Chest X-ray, PA view. Patient: 34 years old, sex M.
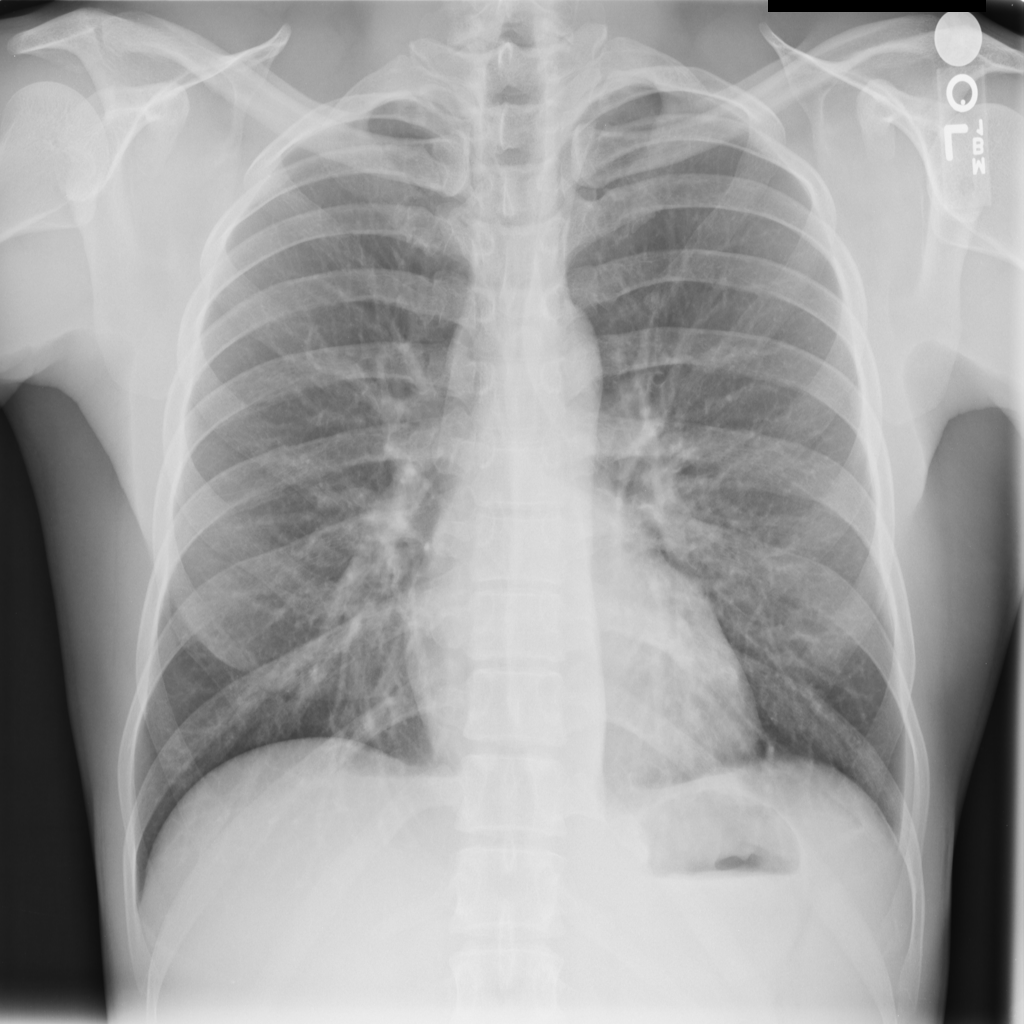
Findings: No Finding